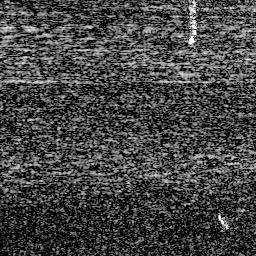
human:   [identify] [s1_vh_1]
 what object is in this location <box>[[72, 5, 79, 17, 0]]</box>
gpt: <ref>1 medium ship at the top right</ref>